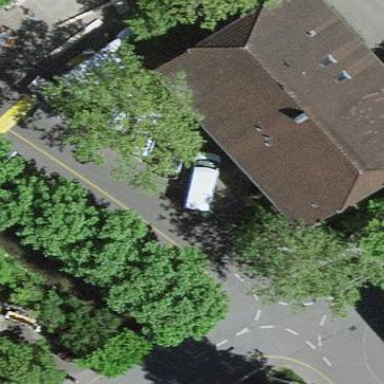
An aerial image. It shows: Public building.